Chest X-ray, AP view. Patient: 59 years old, sex M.
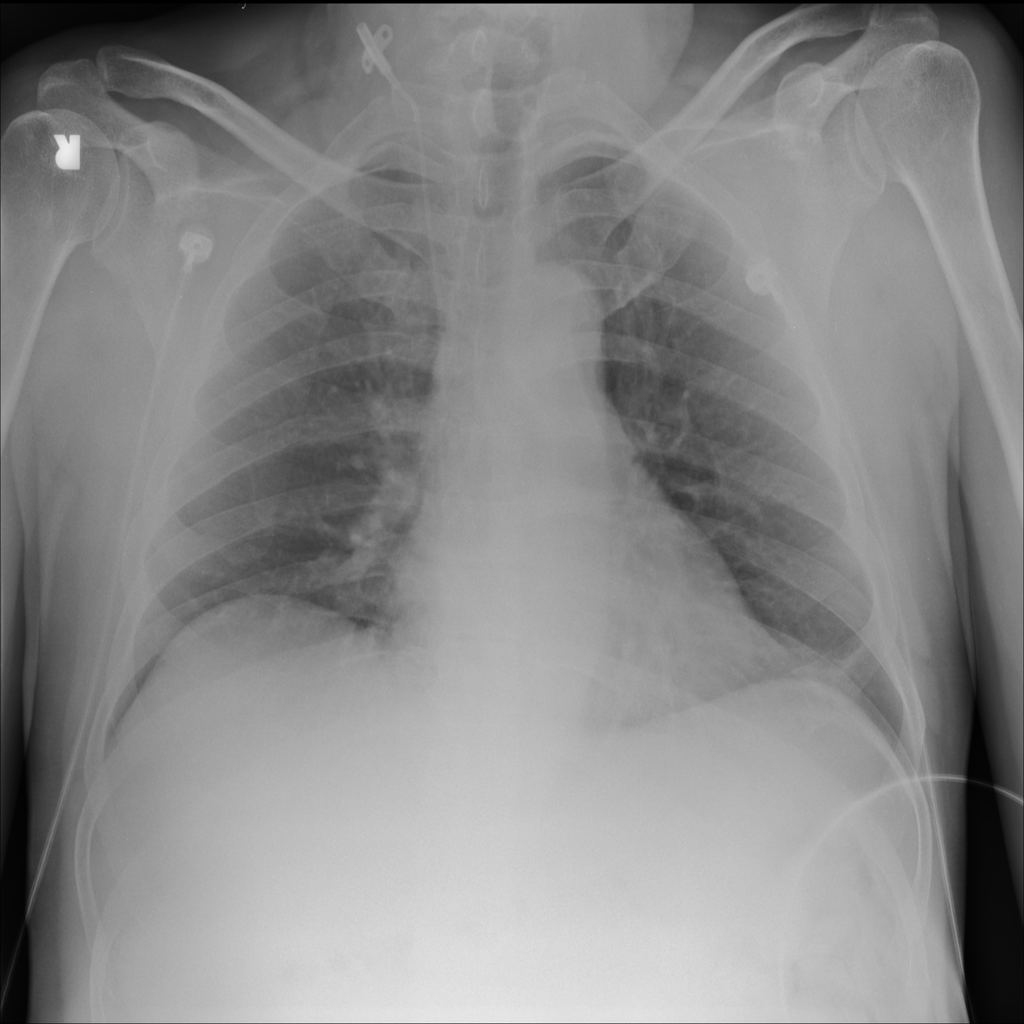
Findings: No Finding